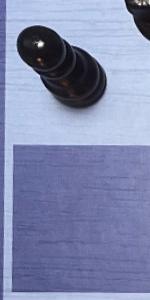
Label: Empty